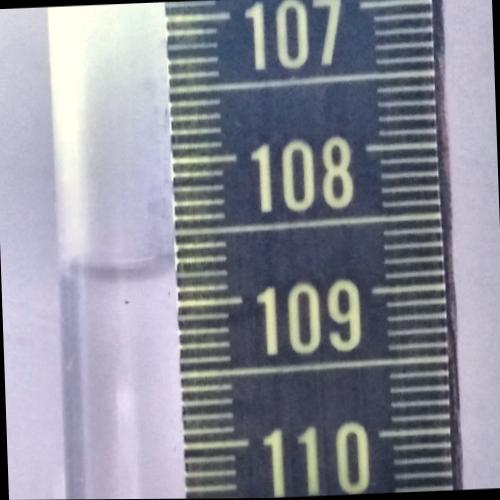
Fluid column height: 108.8 cm